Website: home-depot
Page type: billing-address
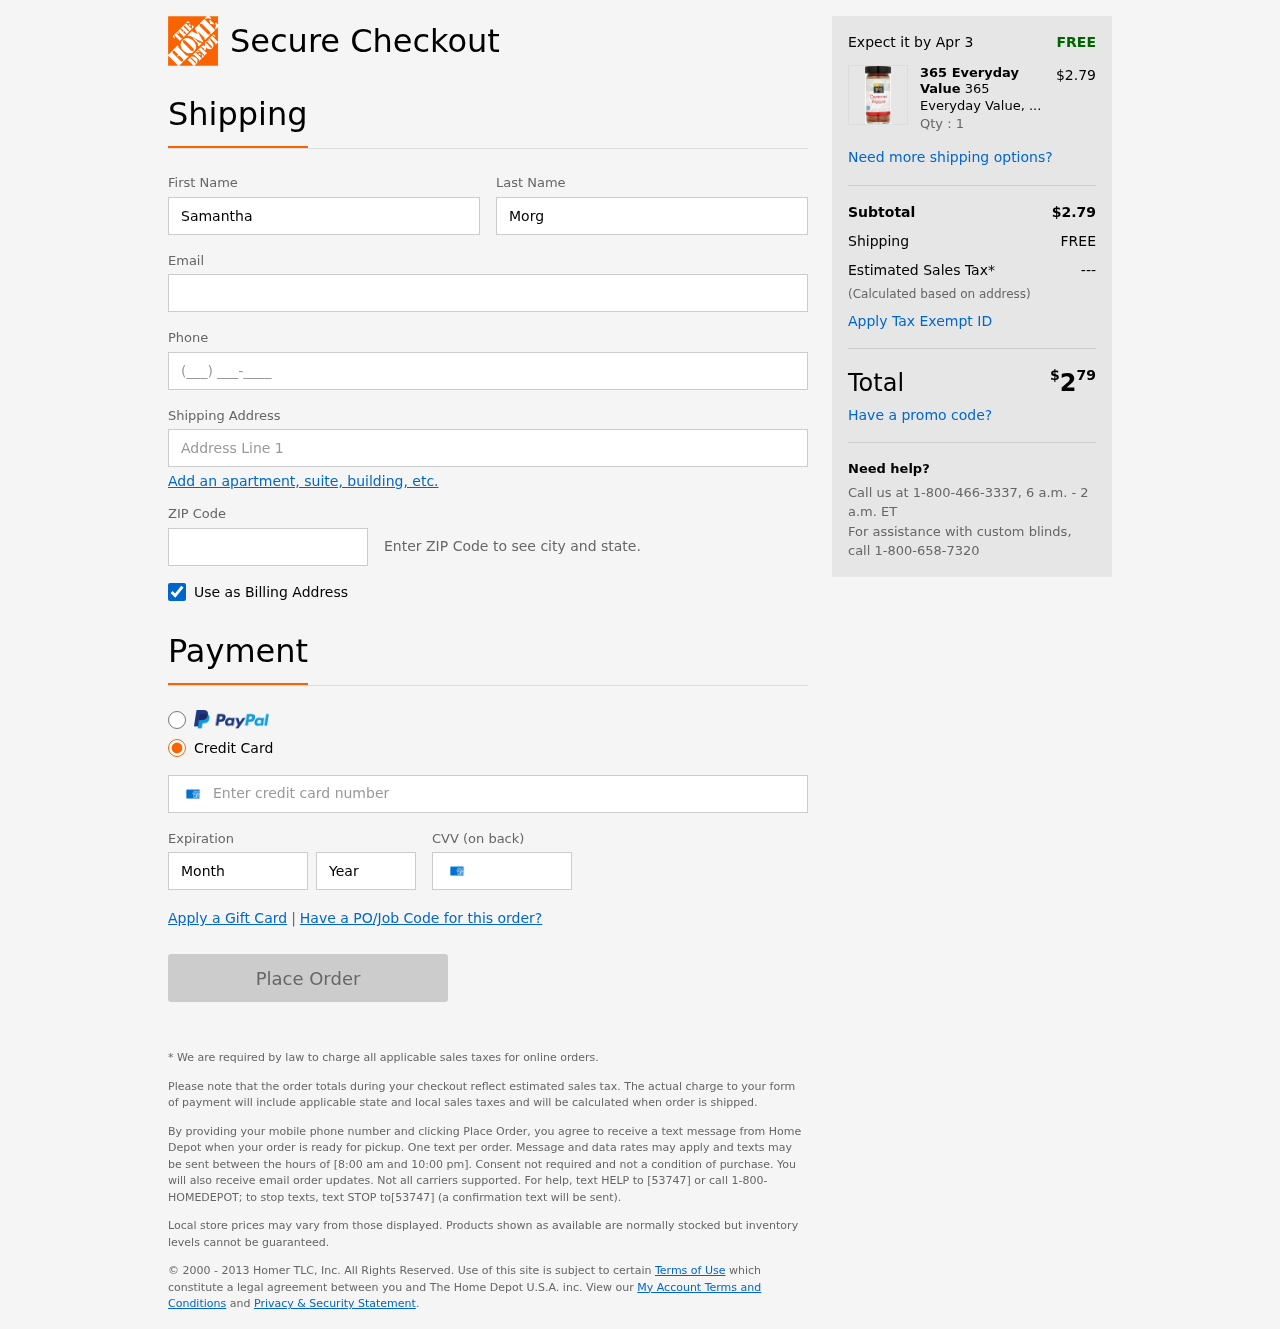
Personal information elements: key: PII_FIRSTNAME
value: Samantha
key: PII_LASTNAME
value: Morgan
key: PII_EMAIL
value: smorgan@gmail.com
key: PII_PHONE
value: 9385475022
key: PII_STREET
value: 372 Jones Mission Apt. 675
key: PII_POSTCODE
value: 98017
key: PII_CARD_NUMBER
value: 3425 5849 2455 260
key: PII_CARD_EXPIRY_MONTH
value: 02
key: PII_CARD_CVV
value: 2739
Product elements: key: PRODUCT1_BRAND
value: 365 Everyday Value
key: PRODUCT1_NAME
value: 365 Everyday Value, Cayenne Pepper, 1.76 oz
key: PRODUCT1_PRICE
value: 2.79
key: PRODUCT1_QUANTITY
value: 1
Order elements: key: ORDER_DELIVERY_DATE
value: Apr 3
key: ORDER_SUBTOTAL
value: $2.79
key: ORDER_SHIPPING_COST
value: FREE
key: ORDER_TAX
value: ---
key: ORDER_TOTAL2
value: $279